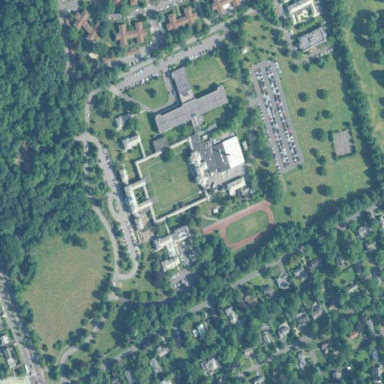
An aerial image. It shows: Healthcare facility identified as hospital.